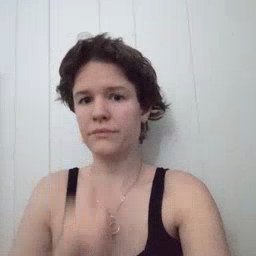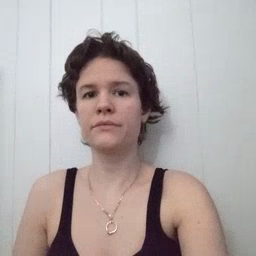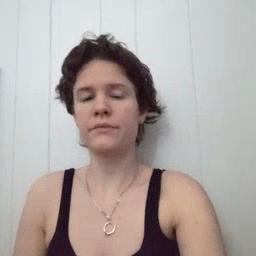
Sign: doll